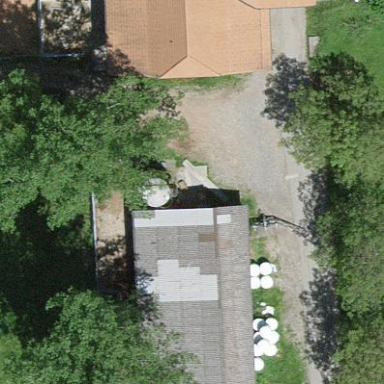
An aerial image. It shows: Rural barn.